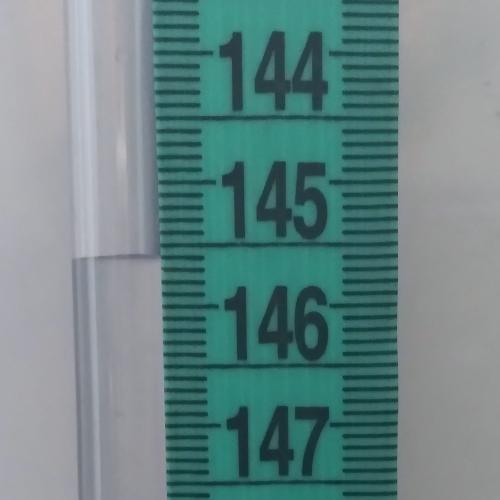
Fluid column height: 145.6 cm